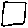
Label: square